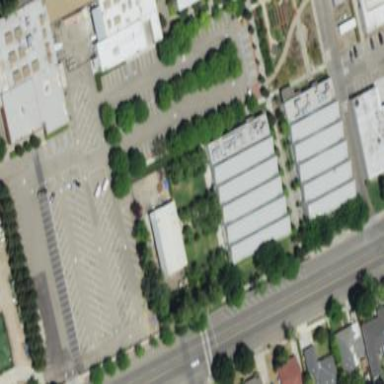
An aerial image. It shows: Parking area with surface.